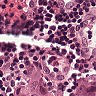
Metastatic tissue present: yes